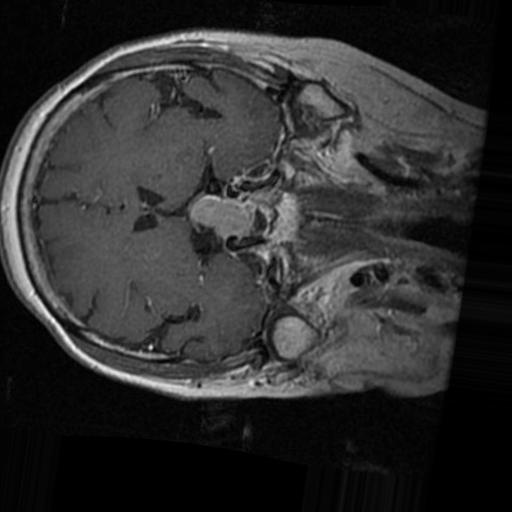
Label: brain_tumor